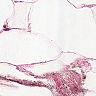
Metastatic tissue present: no